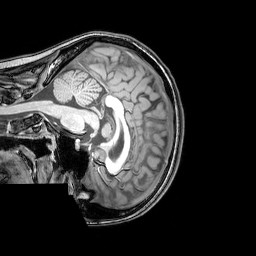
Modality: T1w
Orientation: sagittal
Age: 20
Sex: female
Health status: healthy
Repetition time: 0.081 s
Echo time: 0.037 s